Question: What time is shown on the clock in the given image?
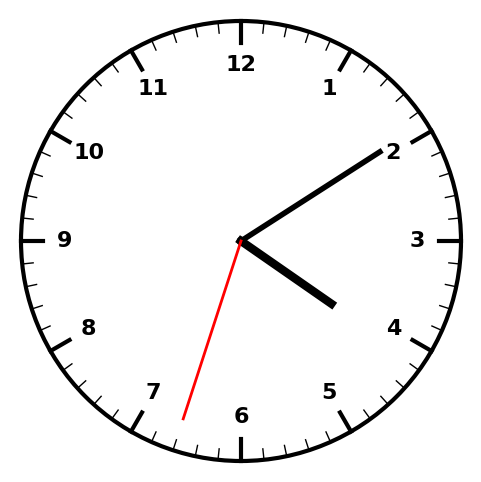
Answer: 04:09:33